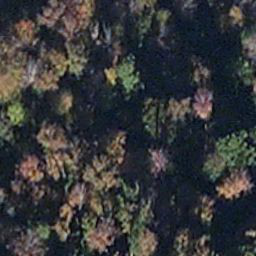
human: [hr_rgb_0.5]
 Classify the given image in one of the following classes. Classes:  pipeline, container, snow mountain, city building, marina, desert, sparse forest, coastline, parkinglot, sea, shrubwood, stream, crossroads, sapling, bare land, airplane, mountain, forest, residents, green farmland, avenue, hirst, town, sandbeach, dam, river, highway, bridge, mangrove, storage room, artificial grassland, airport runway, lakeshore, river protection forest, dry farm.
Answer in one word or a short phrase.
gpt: mangrove